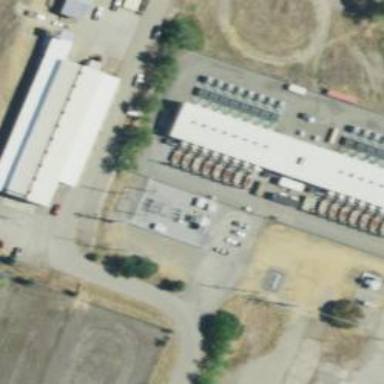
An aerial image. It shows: Gas-powered generator.